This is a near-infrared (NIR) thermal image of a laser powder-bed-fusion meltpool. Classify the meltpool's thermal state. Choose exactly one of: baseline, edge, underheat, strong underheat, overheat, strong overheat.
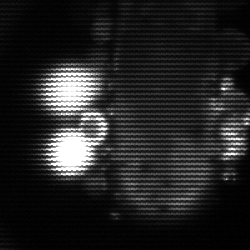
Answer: strong underheat